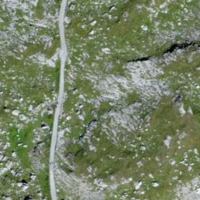
EUNIS habitat code: 25
Species observed at this site:
Silene acaulis
Dryas octopetala